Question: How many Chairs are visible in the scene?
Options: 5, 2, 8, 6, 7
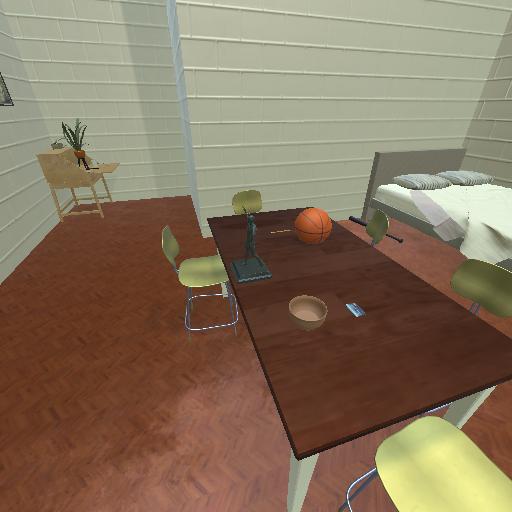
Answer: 5